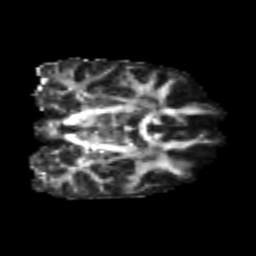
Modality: FA
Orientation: coronal
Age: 23
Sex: female
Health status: healthy
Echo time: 0.074 s